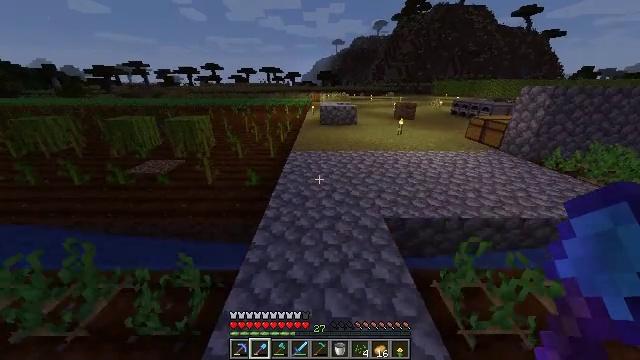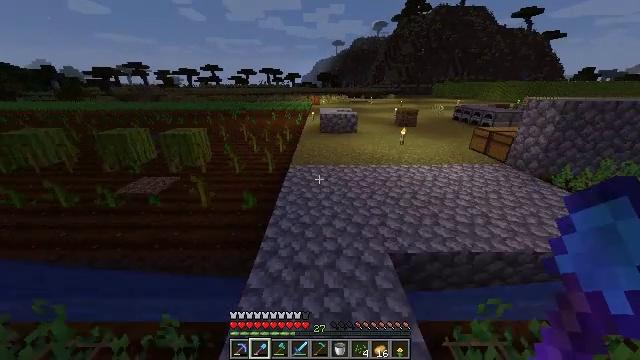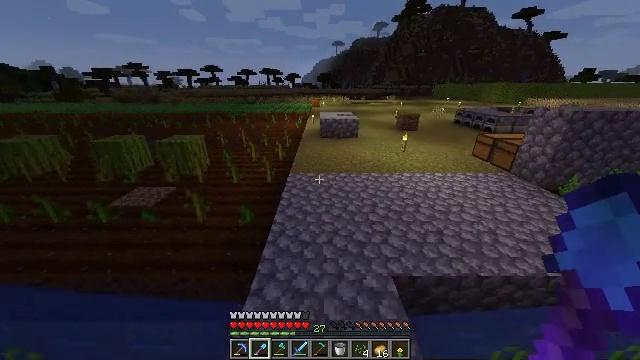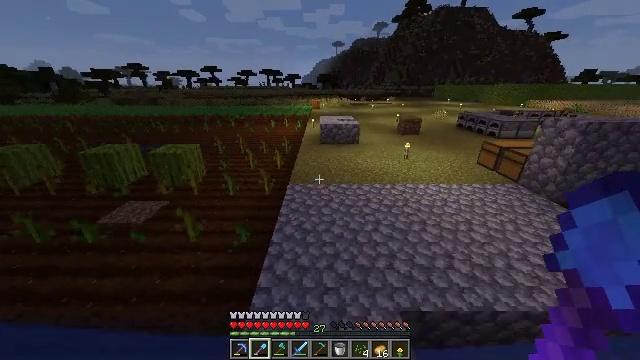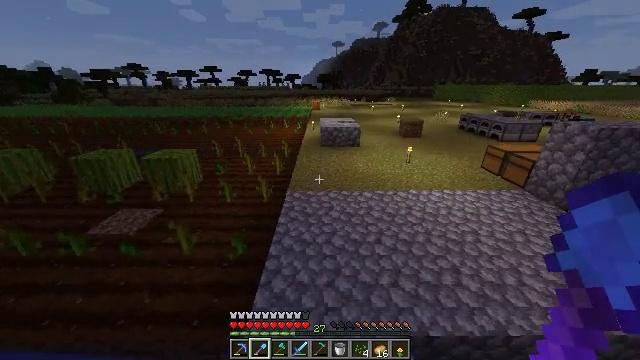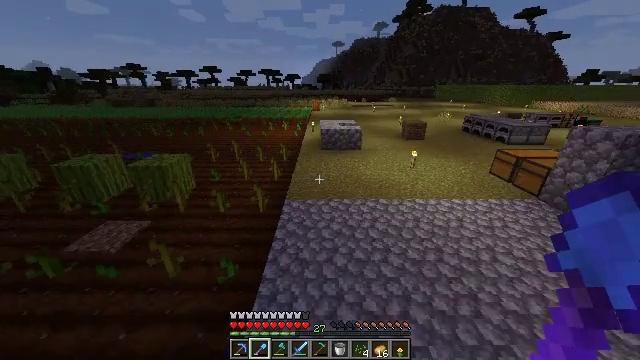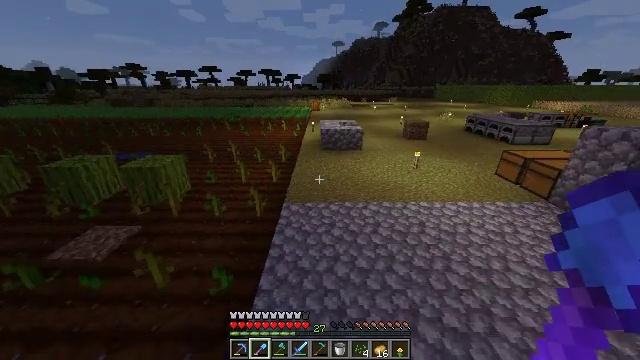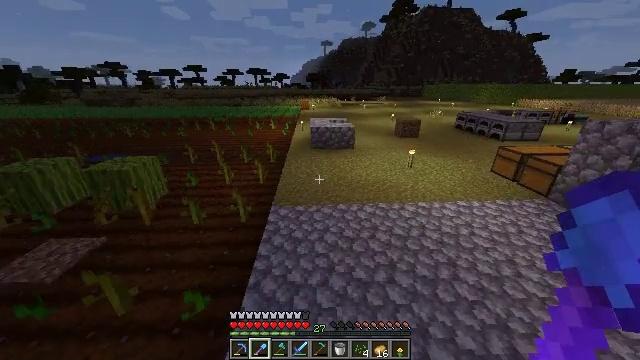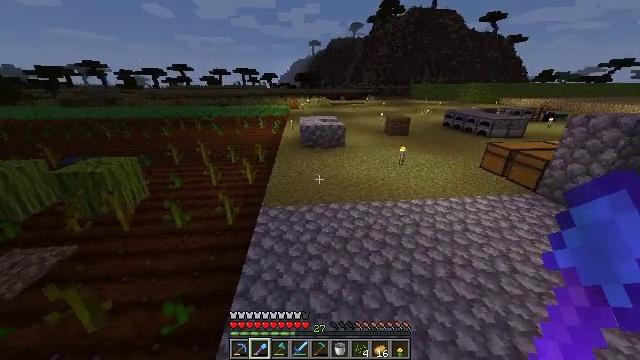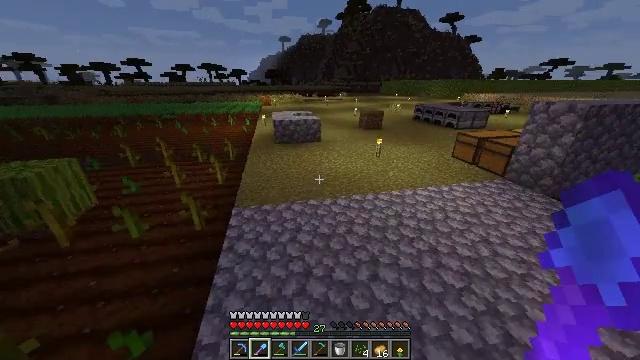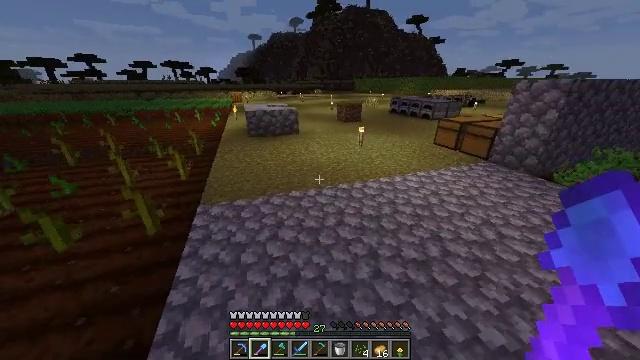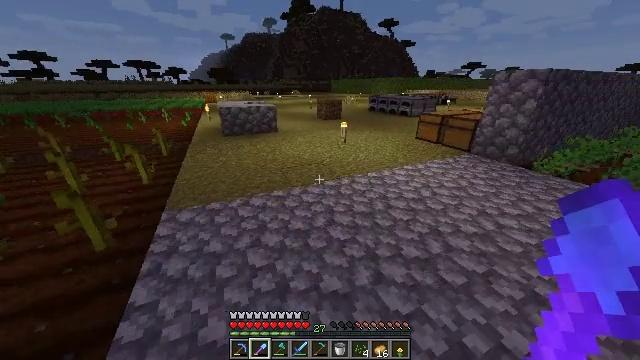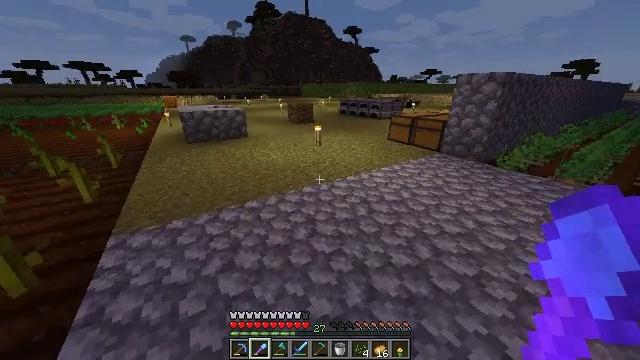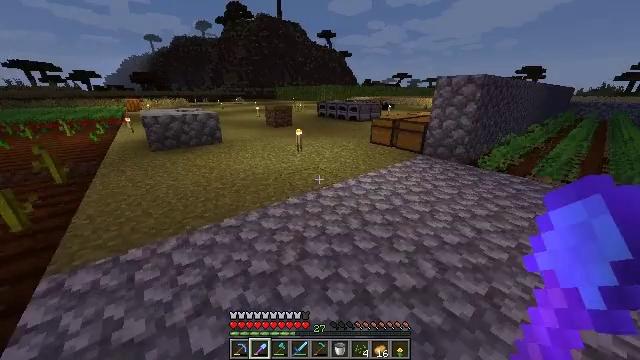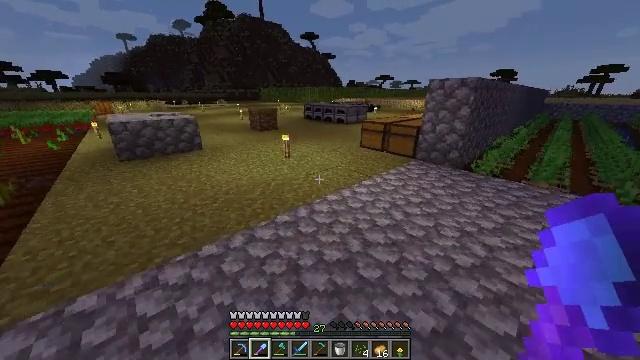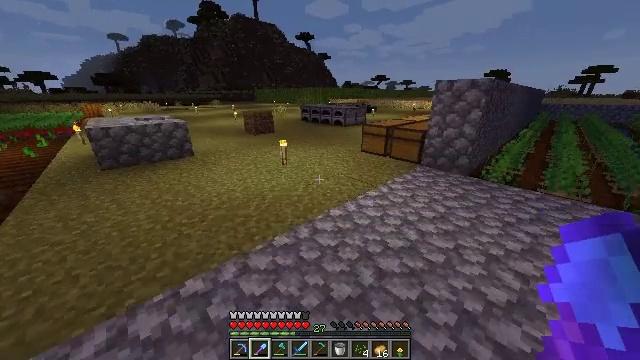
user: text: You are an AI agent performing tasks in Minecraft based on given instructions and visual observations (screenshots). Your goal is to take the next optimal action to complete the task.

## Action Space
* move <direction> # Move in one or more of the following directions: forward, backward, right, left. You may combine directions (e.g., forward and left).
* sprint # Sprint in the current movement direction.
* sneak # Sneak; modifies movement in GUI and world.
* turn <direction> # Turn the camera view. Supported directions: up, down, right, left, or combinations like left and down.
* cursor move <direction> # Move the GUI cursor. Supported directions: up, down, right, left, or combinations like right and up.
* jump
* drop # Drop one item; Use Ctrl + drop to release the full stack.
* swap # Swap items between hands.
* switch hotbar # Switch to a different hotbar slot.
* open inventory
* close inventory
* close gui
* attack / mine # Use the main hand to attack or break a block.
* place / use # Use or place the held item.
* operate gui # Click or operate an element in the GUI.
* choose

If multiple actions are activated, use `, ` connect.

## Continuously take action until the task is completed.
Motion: motion action
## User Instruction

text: Attack the melon to collect it.
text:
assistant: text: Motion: move forward, sprint, jump
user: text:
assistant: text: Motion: move forward, sprint, jump
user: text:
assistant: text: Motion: move forward, sprint, jump
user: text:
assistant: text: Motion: move forward, sprint, jump
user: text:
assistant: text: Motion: move forward, sprint, jump
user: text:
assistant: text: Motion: move forward, sprint, jump
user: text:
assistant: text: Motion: move forward, sprint, turn right, jump
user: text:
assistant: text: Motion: move forward, sprint, turn right, jump
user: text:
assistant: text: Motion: move forward, sprint, turn right, jump
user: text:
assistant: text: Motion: move forward, sprint, turn right
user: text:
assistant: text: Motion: move forward, sprint, turn right
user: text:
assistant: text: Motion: move forward, sprint, turn right and up
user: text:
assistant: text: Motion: move forward, sprint, turn right
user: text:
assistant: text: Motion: move forward, sprint, turn right
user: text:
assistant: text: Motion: move forward, sprint, turn right
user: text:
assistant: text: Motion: move forward, sprint
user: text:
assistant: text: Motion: move forward, sprint
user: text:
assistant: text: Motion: move forward, sprint
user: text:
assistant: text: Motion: move forward, sprint
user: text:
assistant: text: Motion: move forward, sprint
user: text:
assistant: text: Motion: move forward, sprint
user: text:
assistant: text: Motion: move forward, sprint
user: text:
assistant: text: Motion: move forward, sprint
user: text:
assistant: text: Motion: move forward, sprint
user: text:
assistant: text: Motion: move forward, sprint
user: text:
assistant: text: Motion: move forward, sprint
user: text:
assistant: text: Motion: move forward, sprint
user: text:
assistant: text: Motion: move forward, sprint
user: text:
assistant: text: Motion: move forward, sprint
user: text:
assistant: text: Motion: move forward, sprint, turn right